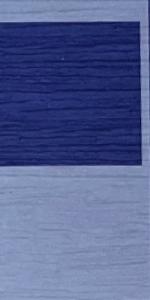
Label: Empty